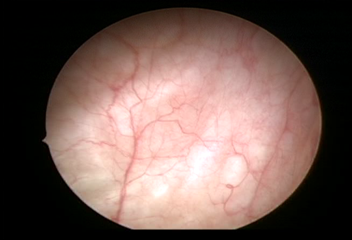
Modality: WLC
Class: Normal mucosa
Bladder cancer association: No